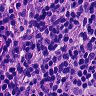
Metastatic tissue present: no